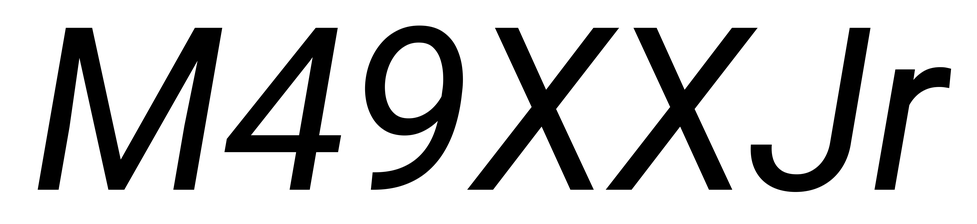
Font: Roboto-Italic_Italic